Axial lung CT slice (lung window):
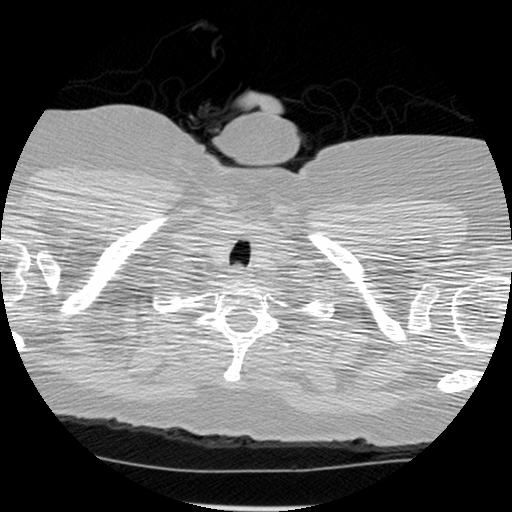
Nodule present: no